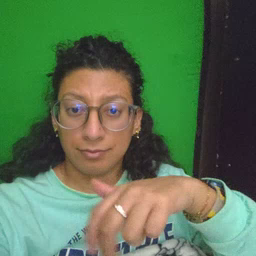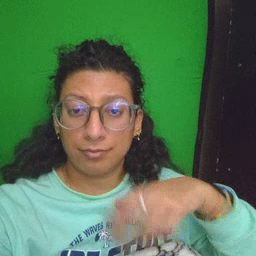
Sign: goose